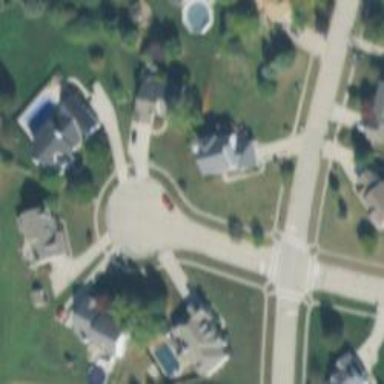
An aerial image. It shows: Turning circle on the road.